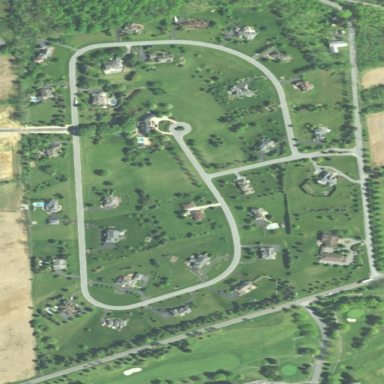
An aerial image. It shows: This residential area consists of single-family homes.